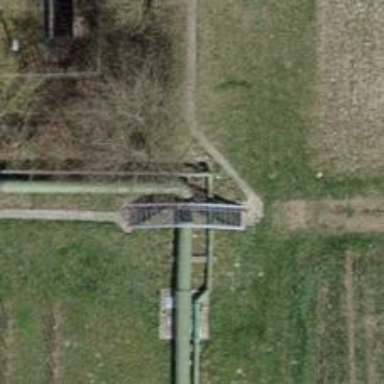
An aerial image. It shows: Pipeline structure.